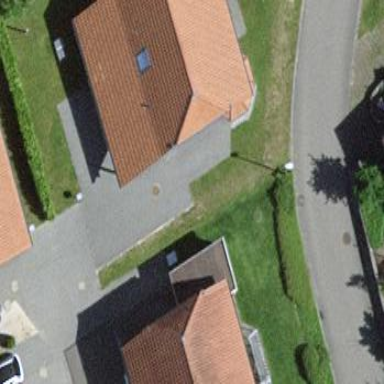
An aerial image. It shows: Half-hipped roof house.